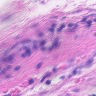
Metastatic tissue present: no